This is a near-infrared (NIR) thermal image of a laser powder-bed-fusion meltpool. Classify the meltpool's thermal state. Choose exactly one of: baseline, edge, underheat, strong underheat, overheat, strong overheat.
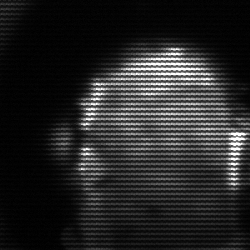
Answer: baseline